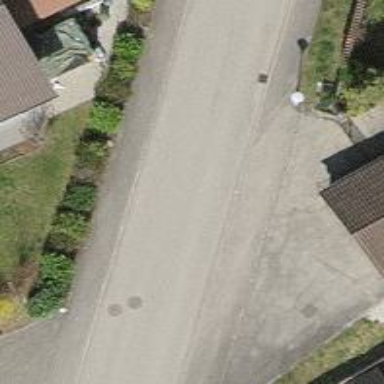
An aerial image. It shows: Residential road with lane markings.